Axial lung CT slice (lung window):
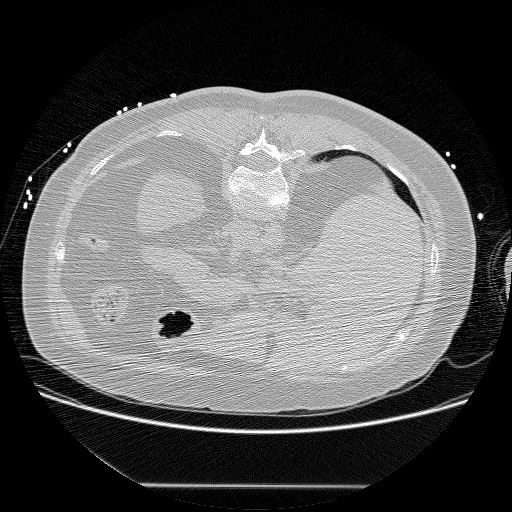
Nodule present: no